Question: It should look like the little box that appears when you click the Action Center, Power, Network, or Sound icon in the tray. It needs to have that glass border without the title bar.

It also needs to be a fixed size and not resizable. Thanks to anyone who can help! :)
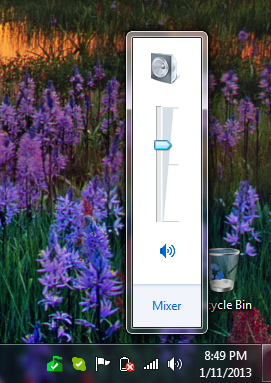
Answer: You need to set the ControlBox to false, clear the title text, and set the border style. Since you stated you want the sizable border, but not allow it to be resized, you can set the min and max size as well. Finally to prevent the mouse cursor from showing the resize cursor, we override the <URL> result if they are on one of the borders:
'''
private void Form1_Load(object sender, EventArgs e)
{
this.ControlBox = false;
this.FormBorderStyle = System.Windows.Forms.FormBorderStyle.Sizable;
this.MinimumSize = this.MaximumSize = this.Size;
this.Text = "";
}
const int WM_NCHITTEST = 0x0084;
const int HTBOTTOM = 15;
const int HTBOTTOMLEFT = 16;
const int HTBOTTOMRIGHT = 17;
const int HTLEFT = 10;
const int HTRIGHT = 11;
const int HTTOPLEFT = 13;
const int HTTOPRIGHT = 14;
const int HTTOP = 12;
const int HTCLIENT = 1;
protected override void WndProc(ref Message m)
{
base.WndProc(ref m);
if (m.Msg == WM_NCHITTEST)
{
Console.WriteLine(m.Result.ToString());
switch (m.Result.ToInt32())
{
case HTBOTTOM:
case HTBOTTOMLEFT:
case HTBOTTOMRIGHT:
case HTLEFT:
case HTRIGHT:
case HTTOPLEFT:
case HTTOPRIGHT:
case HTTOP:
m.Result =(IntPtr) HTCLIENT;
break;
}
}
}
'''